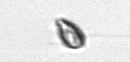
Label: Cryptophyta